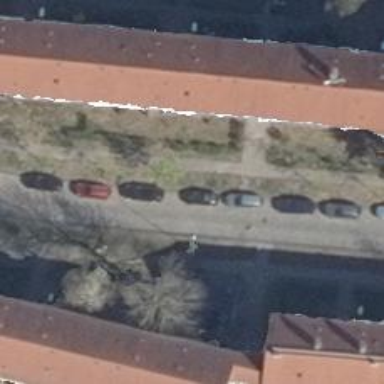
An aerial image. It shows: Residential road with parallel on-street parking lane on the right side.